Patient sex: M
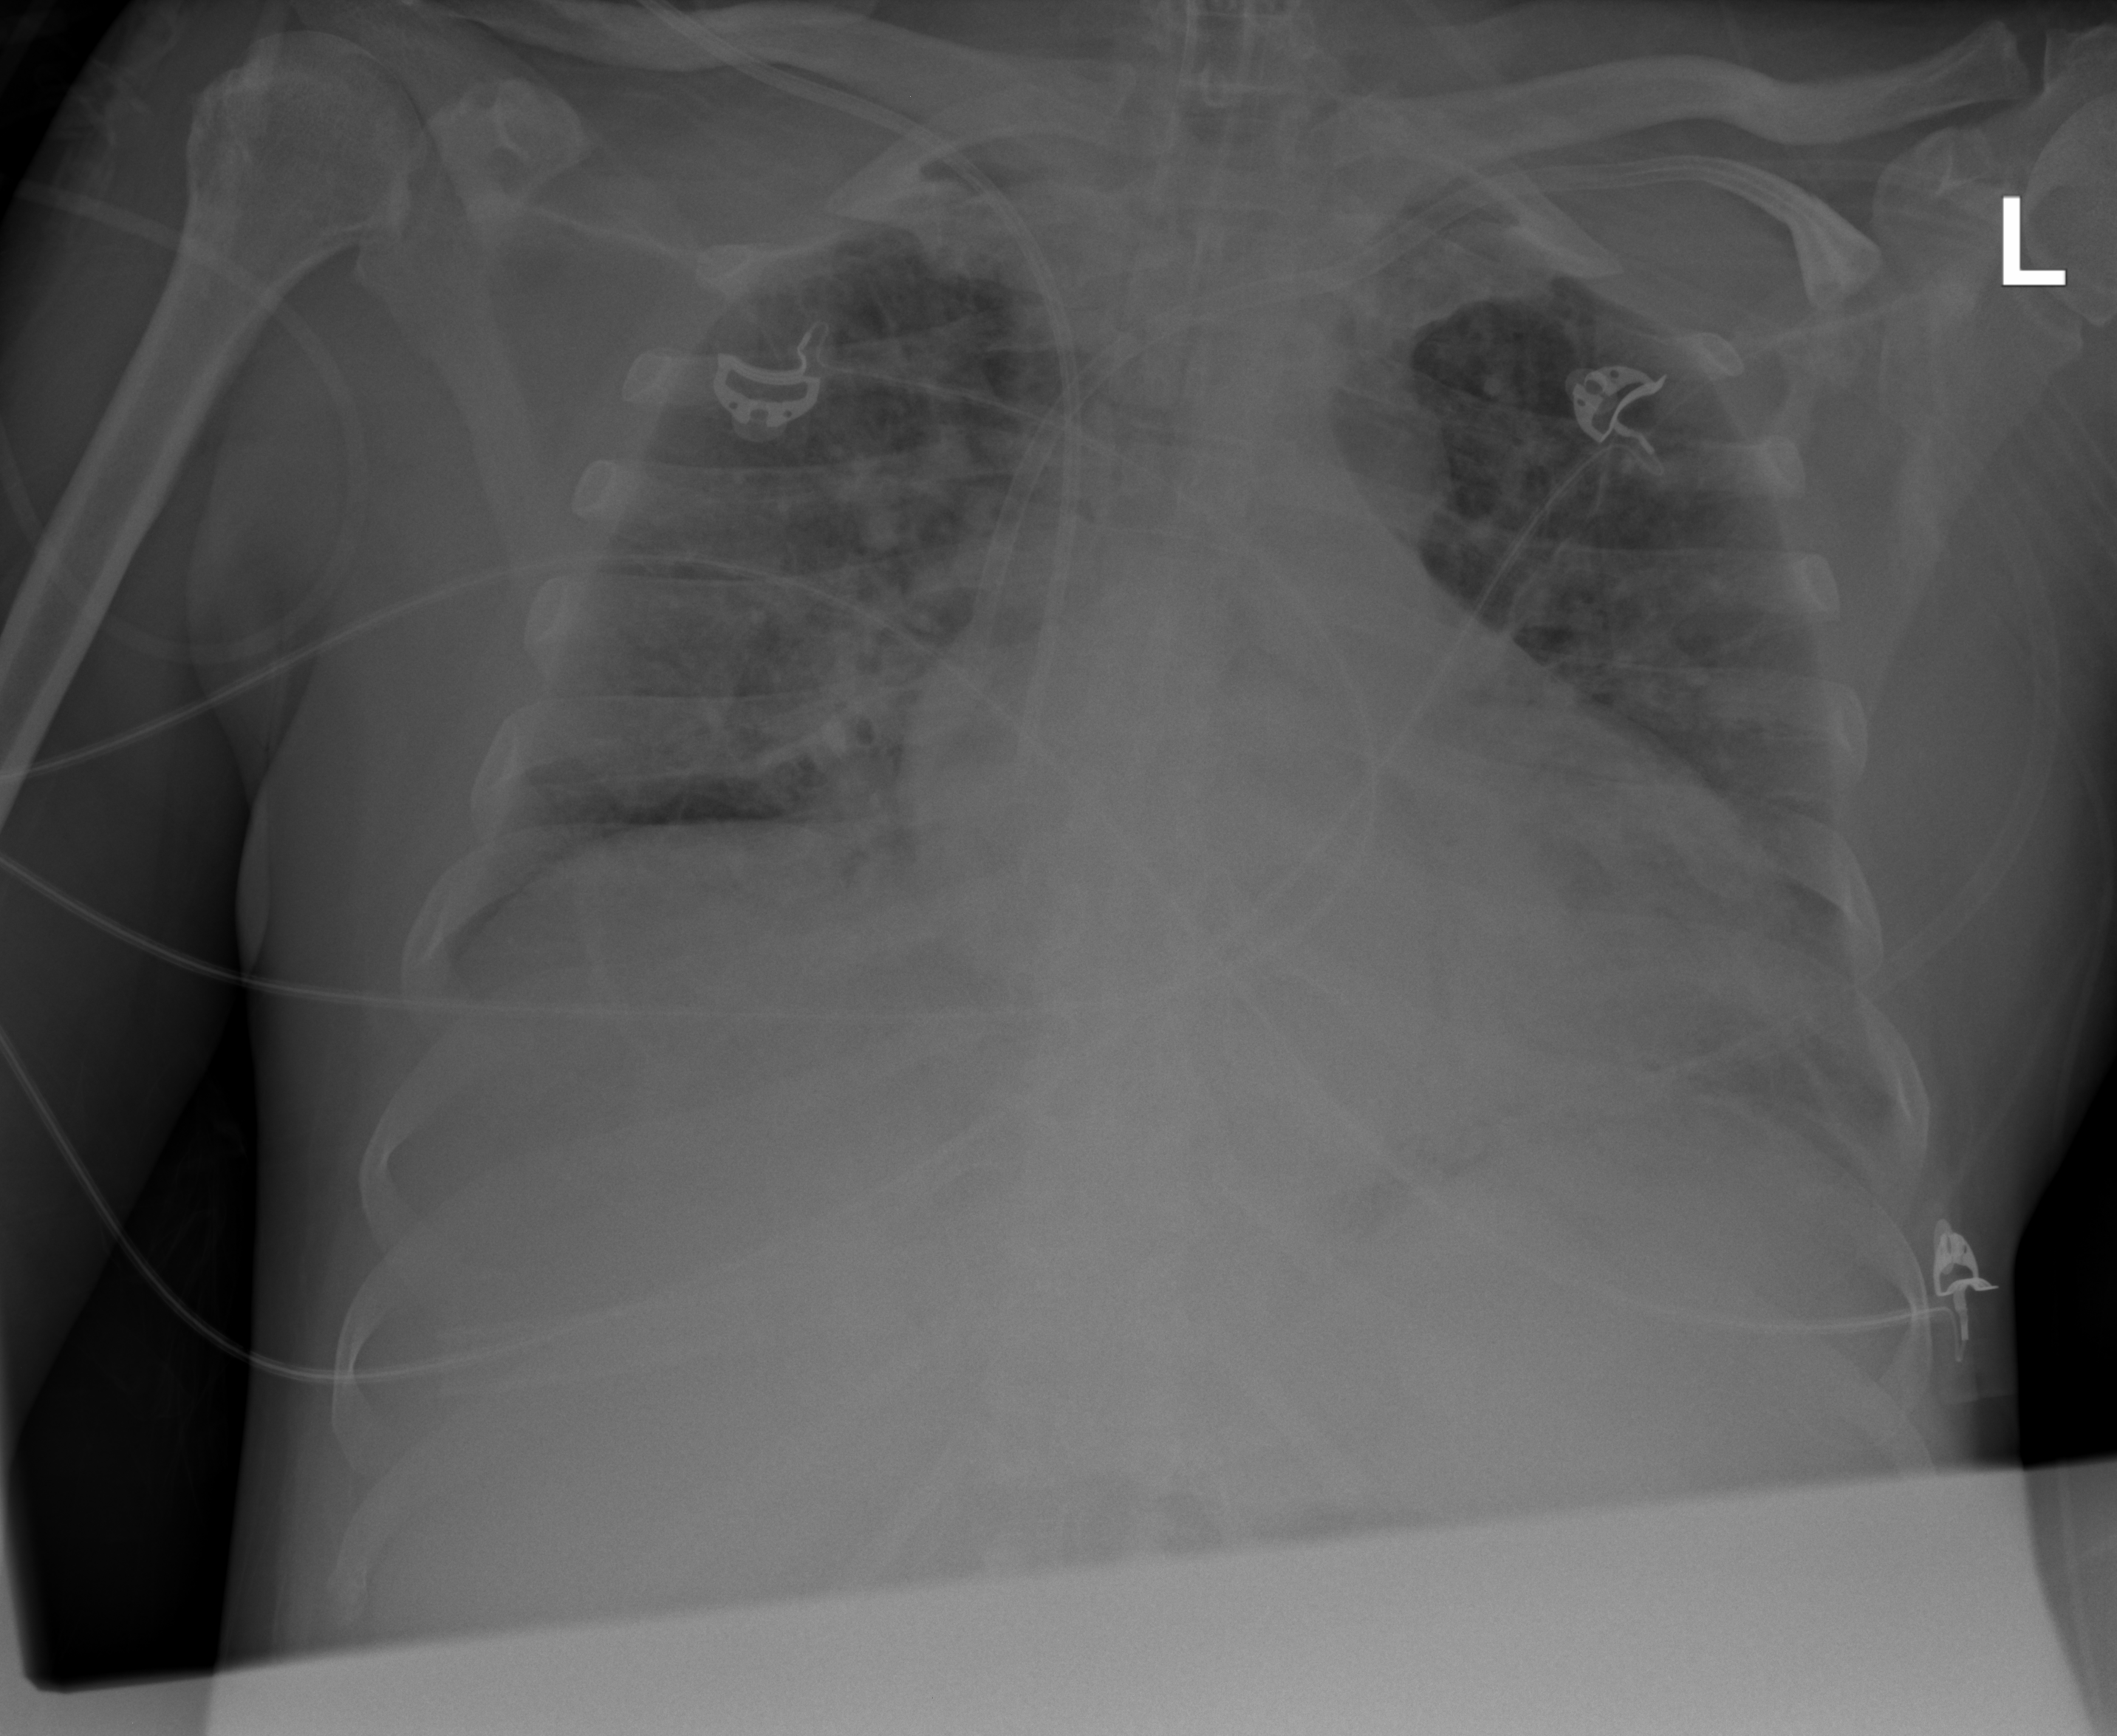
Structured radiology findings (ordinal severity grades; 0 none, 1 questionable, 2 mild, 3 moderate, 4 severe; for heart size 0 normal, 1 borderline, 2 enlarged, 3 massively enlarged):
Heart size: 2
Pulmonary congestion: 0
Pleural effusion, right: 0
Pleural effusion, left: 0
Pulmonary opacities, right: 2
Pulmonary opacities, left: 2
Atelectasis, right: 2
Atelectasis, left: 2